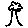
Label: tree